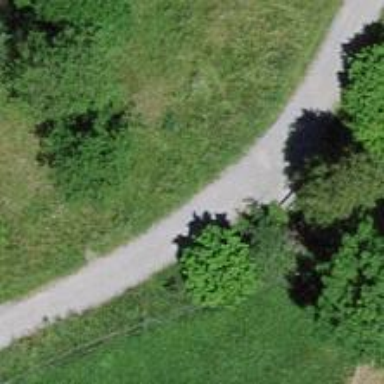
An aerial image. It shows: Path with fine gravel surface.